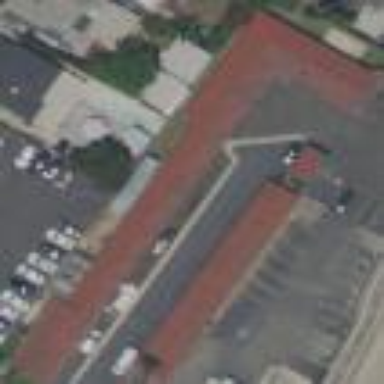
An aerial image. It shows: Motel building.